Question: I am trying to save image file on db in binary format. I am using data set to write insert query. As a beginner I don't know how to use these things. While using the given below code get some errors. They are:
String or binary data would be truncated. The statement has been terminated
Please help me.
Code:
'''
protected void btnSubmit_Click(object sender, EventArgs e)
{
DataSet1TableAdapters.Tbl_EmpTableAdapter adp1;
adp1 = new DataSet1TableAdapters.Tbl_EmpTableAdapter();
adp1.GetInsert(txtEmpName.Text,FileUpload1);
}
'''
Source:
'''
<asp:TextBox ID="txtEmpName" runat="server"></asp:TextBox> &#10038</td>
<asp:FileUpload ID="FileUpload1" runat="server" />
<asp:Button ID="btnSubmit" runat="server" Text="Submit" OnClick="btnSubmit_Click" />
'''
Insert Query:
'''
INSERT INTO Tbl_Emp (EmpName, EmpPic) VALUES (@EmpName,@EmpPic)
'''
Data base:

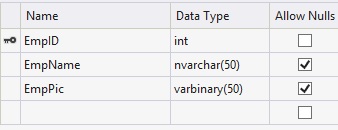
Answer: Try storing <URL> instead of the entire upload control.
And to prevent your next question: please change the column type to 'varbinary(max)' to be able to store files larger than 50 bytes.